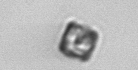
Label: Thalassiosira